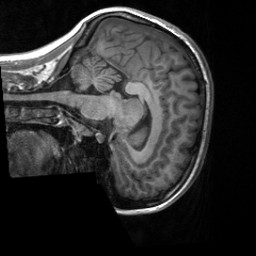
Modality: T1w
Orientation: sagittal
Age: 19
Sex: female
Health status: healthy
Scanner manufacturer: siemens
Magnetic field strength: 3 T
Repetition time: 2 s
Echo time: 0.00232 s